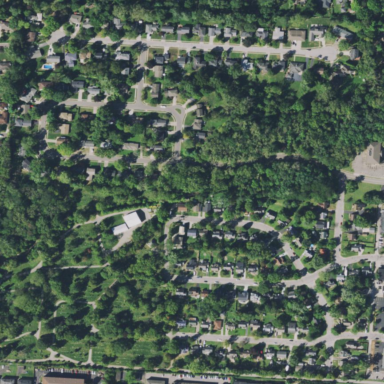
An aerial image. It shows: Residential area within neighborhood.